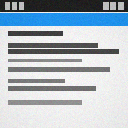
Screen state: on